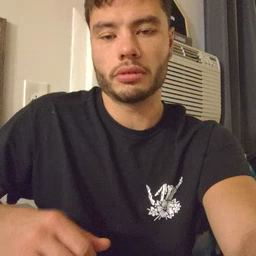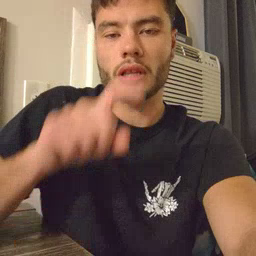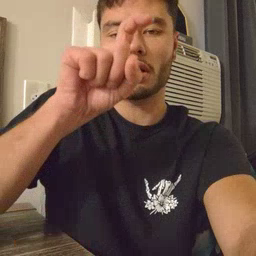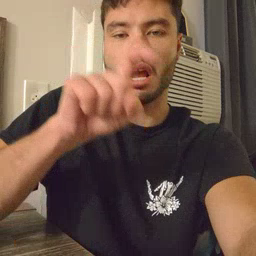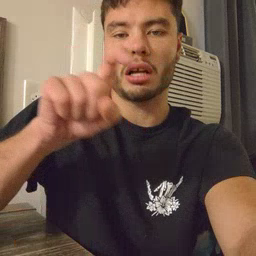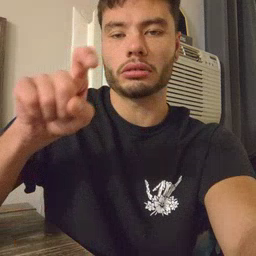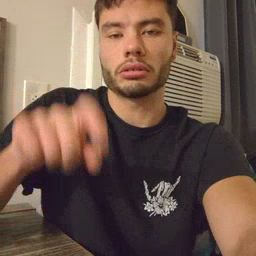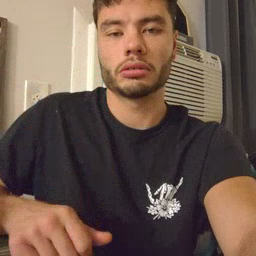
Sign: closet